Question: I started to use dapper.net a while ago for performance reasons and that i really like the named parameters feature compared to just run "ExecuteQuery" in LINQ To SQL.
It works great for most queries but i get some really weird timeouts from time to time. The strangest thing is that this timeout only happens when the SQL is executed via dapper. If i take the executed query copied from the profiler and just run it in Management Studio its fast and works perfect. And it's not just a temporary issues. The query consistently timeout via dapper and consistently works fine in Management Studio.
'''
exec sp_executesql N'SELECT Item.Name,dbo.PlatformTextAndUrlName(Item.ItemId) As PlatformString,dbo.MetaString(Item.ItemId) As MetaTagString, Item.StartPageRank,Item.ItemRecentViewCount
NAME_SRCH.RANK as NameRank,
DESC_SRCH.RANK As DescRank,
ALIAS_SRCH.RANK as AliasRank,
Item.itemrecentviewcount,
(COALESCE(ALIAS_SRCH.RANK, 0)) + (COALESCE(NAME_SRCH.RANK, 0)) + (COALESCE(DESC_SRCH.RANK, 0) / 20) + Item.itemrecentviewcount / 4 + ((CASE WHEN altrank > 60 THEN 60 ELSE altrank END) * 4) As SuperRank
FROM dbo.Item
INNER JOIN dbo.License on Item.LicenseId = License.LicenseId
LEFT JOIN dbo.Icon on Item.ItemId = Icon.ItemId
LEFT OUTER JOIN FREETEXTTABLE(dbo.Item, name, @SearchString) NAME_SRCH ON
Item.ItemId = NAME_SRCH.[KEY]
LEFT OUTER JOIN FREETEXTTABLE(dbo.Item, namealiases, @SearchString) ALIAS_SRCH ON
Item.ItemId = ALIAS_SRCH.[KEY]
INNER JOIN FREETEXTTABLE(dbo.Item, *, @SearchString) DESC_SRCH ON
Item.ItemId = DESC_SRCH.[KEY]
ORDER BY SuperRank DESC OFFSET @Skip ROWS FETCH NEXT @Count ROWS ONLY',N'@Count int,@SearchString nvarchar(4000),@Skip int',@Count=12,@SearchString=N'box,com',@Skip=0
'''
That is the query that i copy pasted from SQL Profiler. I execute it like this in my code.
'''
using (var connection = new SqlConnection(ConfigurationManager.ConnectionStrings["Conn"].ToString())) {
connection.Open();
var items = connection.Query<MainItemForList>(query, new { SearchString = searchString, PlatformId = platformId, _LicenseFilter = licenseFilter, Skip = skip, Count = count }, buffered: false);
return items.ToList();
}
'''
I have no idea where to start here. I suppose there must be something that is going on with dapper since it works fine when i just execute the code.
As you can see in this screenshot. This is the same query executed via code first and then via Management Studio.

I can also add that this only (i think) happens when i have two or more word or when i have a "stop" char in the search string. So it may have something todo with the full text search but i cant figure out how to debug it since it works perfectly from Management Studio.
And to make matters even worse, it works fine on my localhost with a almost identical database both from code and from Management Studio.
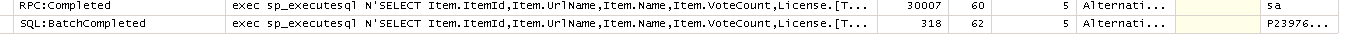
Answer: Dapper is nothing more than a utility wrapper over ado.net; it does not change how ado.net operates. It sounds to me that the problem here is "works in ssms, fails in ado.net". This is not unique: it is pretty common to find this occasionally. Likely candidates:
- - -